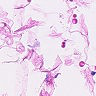
Metastatic tissue present: no